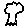
Label: tree